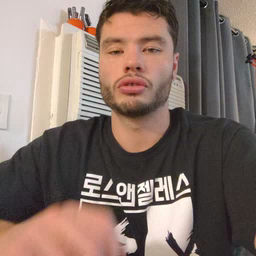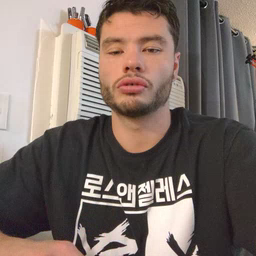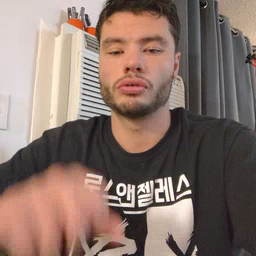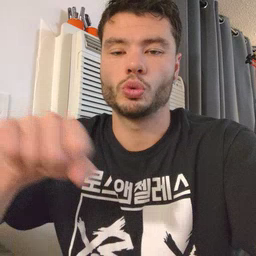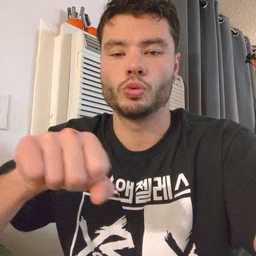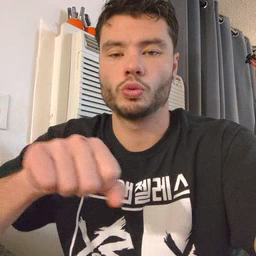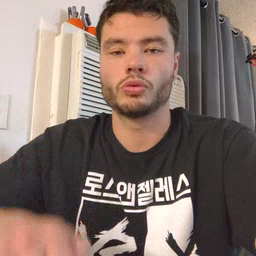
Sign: shoe